The picture encodes a bearing's raw vibration samples as pixel intensities in a 2-D grid. What is the most likely bearing condition (normal, inner_race, outer_race, ball)?
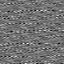
Answer: outer_race